Question: I want to create a customized calendar.
It should look like this:

Please help me make this.
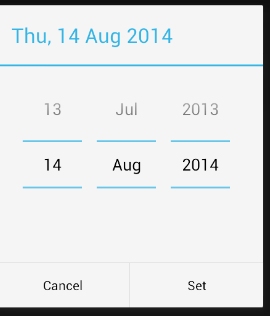
Answer: That is a screenshot of <URL>.